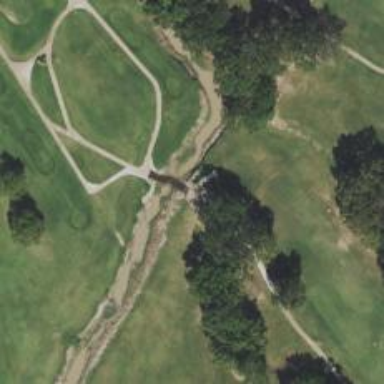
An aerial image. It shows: Path on bridge designed for golf carts.